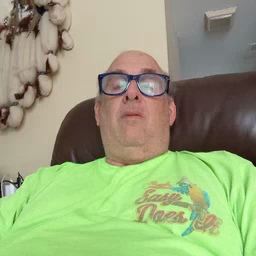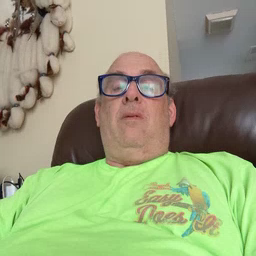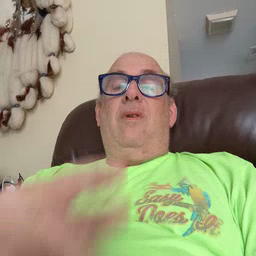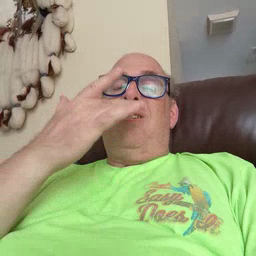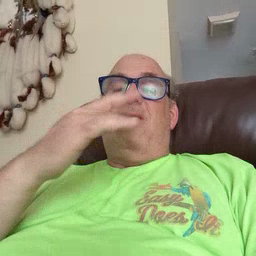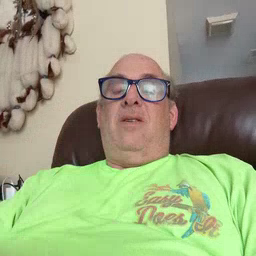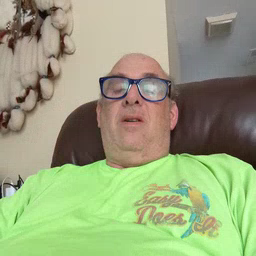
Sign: taste